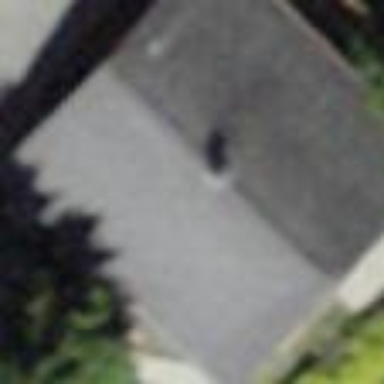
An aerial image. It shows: Detached building.